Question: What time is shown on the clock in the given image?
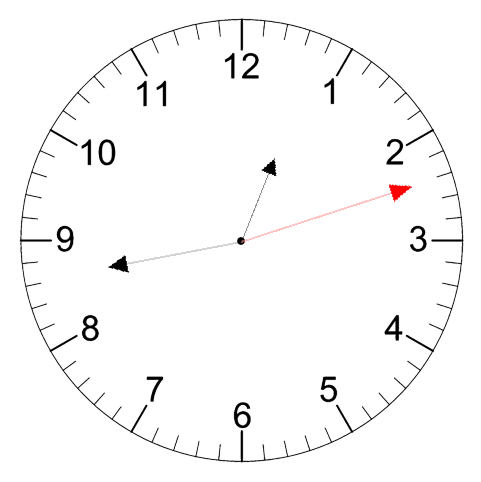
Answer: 12:43:12